Field crop: tomato
Growth stage: 1
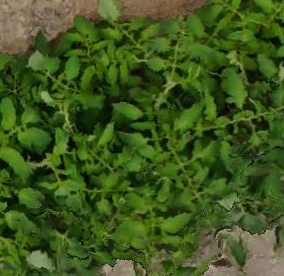
Species: tomato